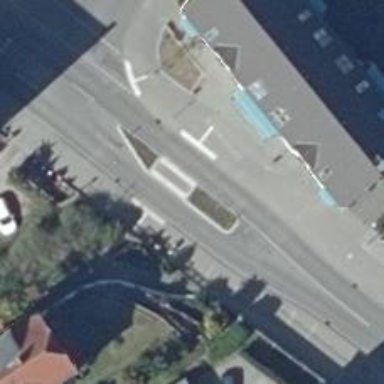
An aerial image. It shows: Crossing on the road with chicane for traffic calming.